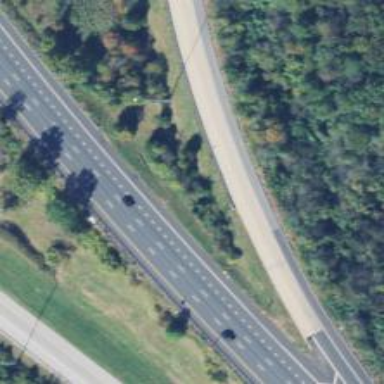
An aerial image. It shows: Motorway with asphalt surface and embankment.